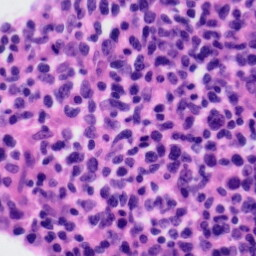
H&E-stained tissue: Tonsil